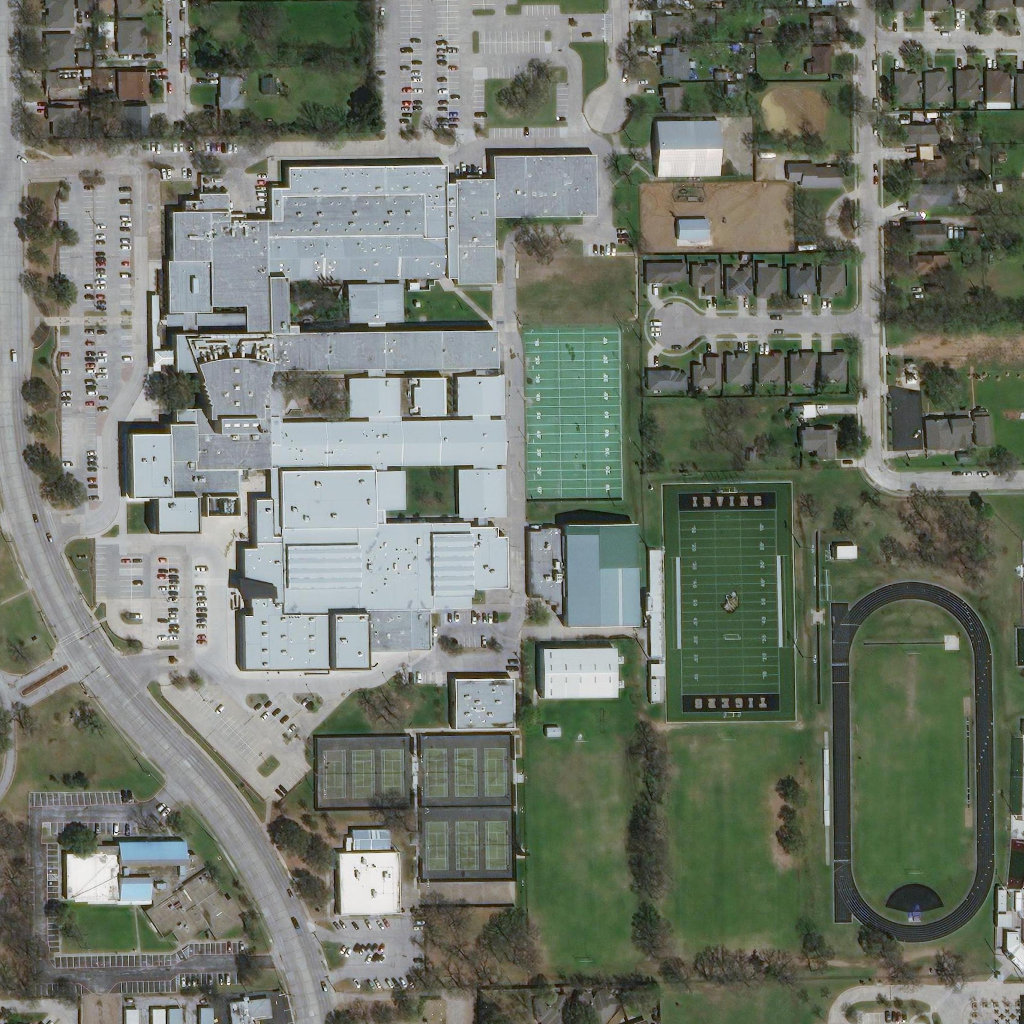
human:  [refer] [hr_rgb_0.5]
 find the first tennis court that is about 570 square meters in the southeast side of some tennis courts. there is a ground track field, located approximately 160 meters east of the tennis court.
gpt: <box>[[47, 78, 49, 86, 0]]</box>

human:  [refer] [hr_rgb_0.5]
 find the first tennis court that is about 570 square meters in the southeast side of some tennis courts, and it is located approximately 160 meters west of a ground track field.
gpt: <box>[[47, 78, 49, 86, 0]]</box>